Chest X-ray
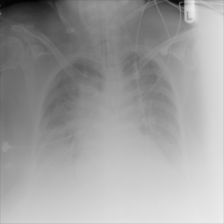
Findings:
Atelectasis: negative
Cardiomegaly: negative
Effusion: positive
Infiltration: positive
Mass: positive
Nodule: negative
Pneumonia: negative
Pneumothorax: negative
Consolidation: negative
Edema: negative
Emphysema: negative
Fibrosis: negative
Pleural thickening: negative
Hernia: negative